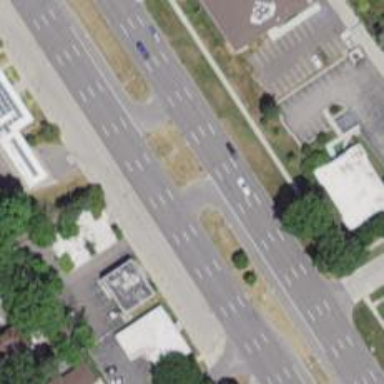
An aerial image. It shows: Primary link road with asphalt surface.